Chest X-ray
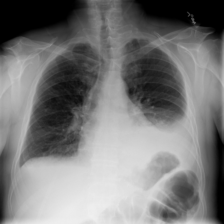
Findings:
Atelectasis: negative
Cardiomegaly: negative
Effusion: positive
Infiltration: negative
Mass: negative
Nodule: negative
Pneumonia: negative
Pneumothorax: negative
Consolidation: negative
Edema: negative
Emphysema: negative
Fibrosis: negative
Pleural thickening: negative
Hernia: negative